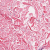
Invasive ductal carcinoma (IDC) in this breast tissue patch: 0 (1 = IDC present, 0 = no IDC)